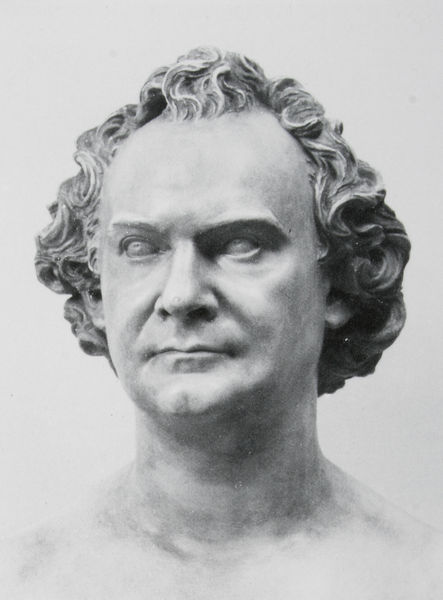
Titel: Büste Friedrich von Gärtners
Künstler: Johann Halbig
Standort: München
Institution: Universitätsbauamt
Schlagwörter: kopf, mann, nackt, schatten, weiß, frisur, grau, haar, hell, hintergrund, licht, marmor, mund, nase, ohr, schwarz, stirn, blick, jung, augen, falten, gesicht, haupt, mensch, stehen, stein, bildnis, hals, portrait, porträt, figur, haare, augenbrauen, kinn, lippen, locken, ohren, schulter, schultern, skulptur, statue, klar, wangen, studie, backen, ausdruck, nacken, könig, detail, ernst, grübchen, brauen, büste, grimmig, pupillen, bildhauerei, bronze, plastik, nachdenklich, oberkörper, fallen, gespalten, foto, fotografie, photographie, wei, blind, philosoph, denkmal, schlicht, künstler, mundwinkel, schwarzweiß, selbstbildnis, herrscher, entwurf, nasenlöcher, wissenschaftler, photo, schläfe, wangenknochen, hubi, männlich, entschlossen, kühl, ehre, miene, breit, guss, aufnahme, tolle, mamor, kinnspalte, rumpf, bildhauer, gehauen, abguss, autoportrait, zufrieden, mannn, berühmt, schon wieder, sthen, schlägen, ehrwürdig, portraitbüste, memoriam, augenbraueb, entschieden, gesichtsform, haatr, kpof, kopfbüste, keine augen, glatte haut, dicker hals, 1870, kopf eines mannes, falten um den mund, geschwungene lippen, phiosoph